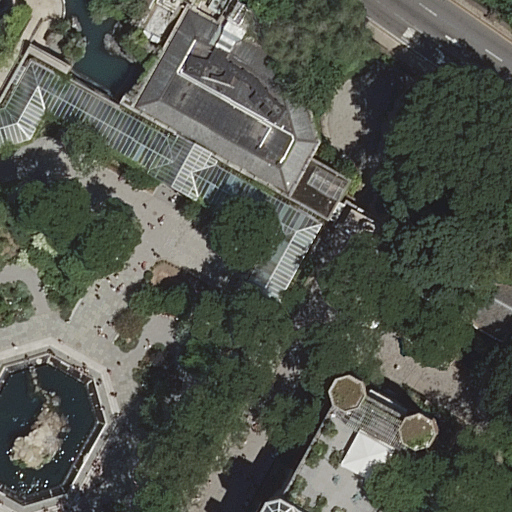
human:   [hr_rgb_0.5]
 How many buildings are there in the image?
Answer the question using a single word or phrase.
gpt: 2

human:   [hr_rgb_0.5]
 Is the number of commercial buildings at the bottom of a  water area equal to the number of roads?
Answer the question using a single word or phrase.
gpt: no

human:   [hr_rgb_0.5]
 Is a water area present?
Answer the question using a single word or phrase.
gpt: yes

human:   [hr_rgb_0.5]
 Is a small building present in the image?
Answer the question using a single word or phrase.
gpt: no

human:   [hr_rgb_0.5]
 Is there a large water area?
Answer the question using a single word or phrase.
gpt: no

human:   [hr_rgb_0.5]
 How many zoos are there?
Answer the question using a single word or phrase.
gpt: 2

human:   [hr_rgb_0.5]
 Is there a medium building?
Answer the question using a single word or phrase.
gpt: yes

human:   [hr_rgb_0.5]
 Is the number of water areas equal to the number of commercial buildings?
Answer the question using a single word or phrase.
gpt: no

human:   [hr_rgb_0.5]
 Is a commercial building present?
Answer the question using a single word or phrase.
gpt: no

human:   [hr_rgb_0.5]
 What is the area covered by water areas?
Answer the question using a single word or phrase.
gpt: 644m2

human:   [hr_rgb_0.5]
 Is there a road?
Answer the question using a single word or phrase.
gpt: yes

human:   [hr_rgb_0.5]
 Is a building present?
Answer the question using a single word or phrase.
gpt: yes

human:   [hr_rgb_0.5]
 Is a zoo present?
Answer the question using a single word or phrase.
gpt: yes

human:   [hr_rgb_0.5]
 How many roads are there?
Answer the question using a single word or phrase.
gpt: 11

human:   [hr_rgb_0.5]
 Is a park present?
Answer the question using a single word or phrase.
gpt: yes

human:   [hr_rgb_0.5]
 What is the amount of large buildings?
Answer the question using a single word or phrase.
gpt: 1

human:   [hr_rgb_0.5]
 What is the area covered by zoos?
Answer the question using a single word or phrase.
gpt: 10186m2

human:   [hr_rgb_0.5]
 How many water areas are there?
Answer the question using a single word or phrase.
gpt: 3

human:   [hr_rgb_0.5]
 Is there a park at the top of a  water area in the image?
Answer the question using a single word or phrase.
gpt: yes

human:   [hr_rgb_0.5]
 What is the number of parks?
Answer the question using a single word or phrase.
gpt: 1

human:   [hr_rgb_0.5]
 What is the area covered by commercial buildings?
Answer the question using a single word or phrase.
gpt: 0m2

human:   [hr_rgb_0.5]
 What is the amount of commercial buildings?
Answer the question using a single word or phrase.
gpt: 0

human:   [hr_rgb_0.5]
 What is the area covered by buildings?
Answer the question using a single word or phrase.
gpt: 2568m2

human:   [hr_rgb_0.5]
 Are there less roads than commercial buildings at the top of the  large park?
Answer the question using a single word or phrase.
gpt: no

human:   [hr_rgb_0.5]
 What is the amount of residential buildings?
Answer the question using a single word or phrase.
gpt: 0

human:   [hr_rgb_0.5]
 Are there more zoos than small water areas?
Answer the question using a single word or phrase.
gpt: yes

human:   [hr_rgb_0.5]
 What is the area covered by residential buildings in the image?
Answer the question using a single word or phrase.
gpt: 0m2

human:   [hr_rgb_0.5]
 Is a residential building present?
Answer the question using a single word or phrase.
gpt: no

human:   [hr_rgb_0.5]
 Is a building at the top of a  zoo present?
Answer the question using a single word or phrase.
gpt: no

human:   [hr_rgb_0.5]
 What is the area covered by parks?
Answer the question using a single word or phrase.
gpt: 10625m2

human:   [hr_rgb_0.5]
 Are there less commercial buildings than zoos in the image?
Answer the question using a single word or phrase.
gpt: yes

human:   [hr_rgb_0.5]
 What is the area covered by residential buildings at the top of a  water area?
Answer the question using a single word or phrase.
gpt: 0m2

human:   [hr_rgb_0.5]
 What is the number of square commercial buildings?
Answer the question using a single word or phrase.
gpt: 0

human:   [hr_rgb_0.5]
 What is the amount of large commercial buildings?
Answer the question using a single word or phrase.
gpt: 0

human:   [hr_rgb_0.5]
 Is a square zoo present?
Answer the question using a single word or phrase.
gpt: no

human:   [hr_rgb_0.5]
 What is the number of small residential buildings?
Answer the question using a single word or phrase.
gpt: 0

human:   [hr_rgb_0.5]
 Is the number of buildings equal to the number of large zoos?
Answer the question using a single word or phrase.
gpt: no

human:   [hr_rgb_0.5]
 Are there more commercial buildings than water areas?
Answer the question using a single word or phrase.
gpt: no

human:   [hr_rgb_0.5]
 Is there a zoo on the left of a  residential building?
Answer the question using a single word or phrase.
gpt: no

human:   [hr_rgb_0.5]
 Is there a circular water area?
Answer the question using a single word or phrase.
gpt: no

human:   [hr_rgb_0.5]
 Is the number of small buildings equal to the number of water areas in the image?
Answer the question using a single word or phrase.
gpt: no

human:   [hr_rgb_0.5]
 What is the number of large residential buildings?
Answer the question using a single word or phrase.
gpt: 0

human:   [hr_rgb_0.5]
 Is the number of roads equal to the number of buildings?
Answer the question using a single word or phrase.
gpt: no

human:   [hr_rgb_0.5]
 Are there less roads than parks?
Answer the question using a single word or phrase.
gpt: no

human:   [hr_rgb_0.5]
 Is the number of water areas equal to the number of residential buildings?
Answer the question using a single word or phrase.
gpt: no

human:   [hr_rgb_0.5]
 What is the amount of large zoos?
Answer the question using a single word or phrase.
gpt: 1

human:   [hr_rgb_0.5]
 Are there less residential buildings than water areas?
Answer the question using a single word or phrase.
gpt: yes

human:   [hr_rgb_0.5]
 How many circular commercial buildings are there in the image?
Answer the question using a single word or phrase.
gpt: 0

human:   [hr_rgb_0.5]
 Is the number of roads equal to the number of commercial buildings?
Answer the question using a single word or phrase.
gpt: no

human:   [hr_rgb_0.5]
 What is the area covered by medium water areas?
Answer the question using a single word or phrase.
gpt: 640m2

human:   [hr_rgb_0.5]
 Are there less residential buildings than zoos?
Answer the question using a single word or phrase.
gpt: yes

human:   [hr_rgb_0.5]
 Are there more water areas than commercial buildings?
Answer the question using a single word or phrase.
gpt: yes

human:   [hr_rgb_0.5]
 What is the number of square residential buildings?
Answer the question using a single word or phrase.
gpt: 0

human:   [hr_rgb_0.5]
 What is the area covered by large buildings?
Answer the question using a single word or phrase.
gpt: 2069m2

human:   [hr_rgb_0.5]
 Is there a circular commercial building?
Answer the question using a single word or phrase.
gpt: no

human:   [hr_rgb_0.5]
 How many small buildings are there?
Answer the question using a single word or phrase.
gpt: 0

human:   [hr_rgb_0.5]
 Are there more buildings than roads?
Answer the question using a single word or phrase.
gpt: no

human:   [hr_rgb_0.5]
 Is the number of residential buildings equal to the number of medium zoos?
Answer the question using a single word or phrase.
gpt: yes

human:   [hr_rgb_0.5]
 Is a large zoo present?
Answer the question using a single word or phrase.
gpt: yes

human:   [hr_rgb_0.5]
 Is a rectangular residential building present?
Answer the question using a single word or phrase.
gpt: no

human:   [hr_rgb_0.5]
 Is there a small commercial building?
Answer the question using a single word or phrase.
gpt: no

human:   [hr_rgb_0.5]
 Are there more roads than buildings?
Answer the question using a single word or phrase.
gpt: yes

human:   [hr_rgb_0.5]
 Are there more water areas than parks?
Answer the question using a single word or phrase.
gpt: yes

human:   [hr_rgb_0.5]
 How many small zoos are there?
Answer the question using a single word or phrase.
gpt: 1